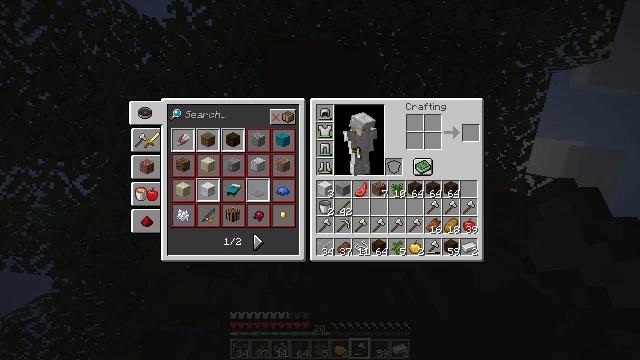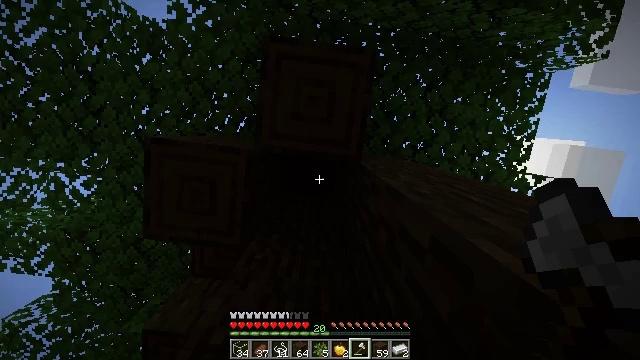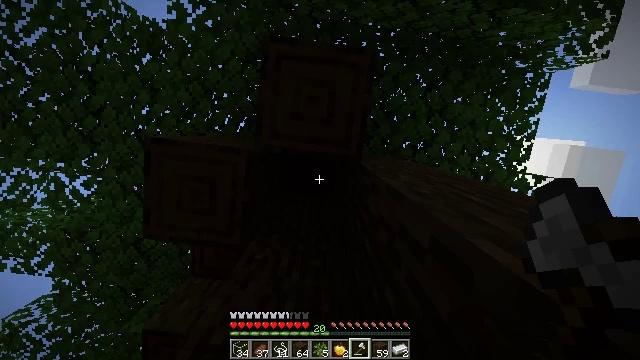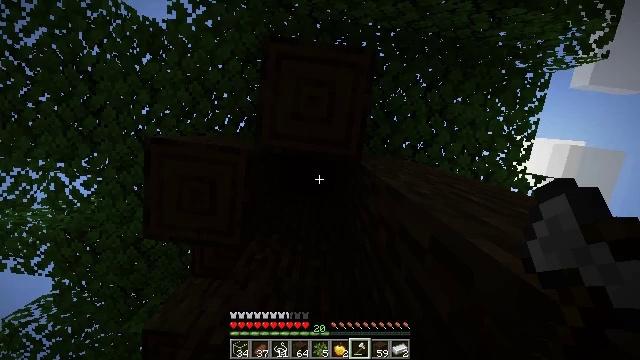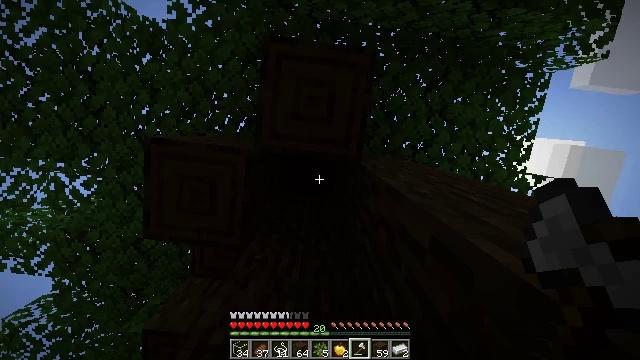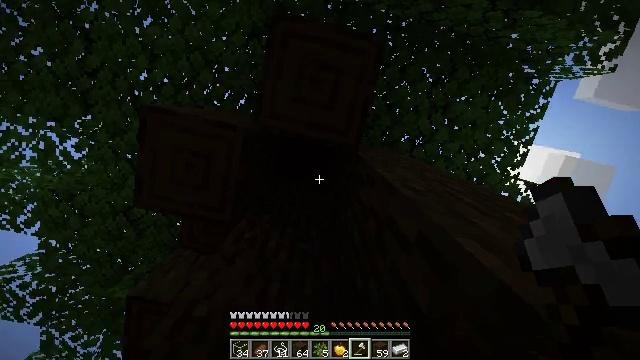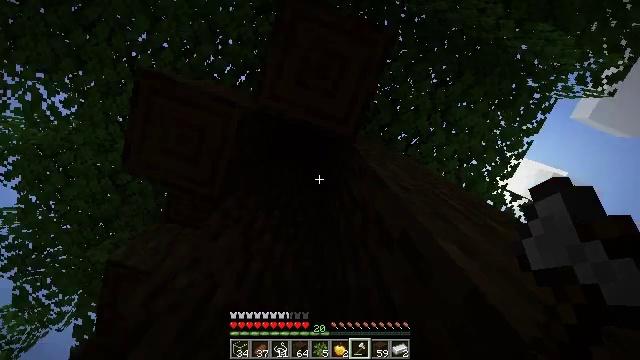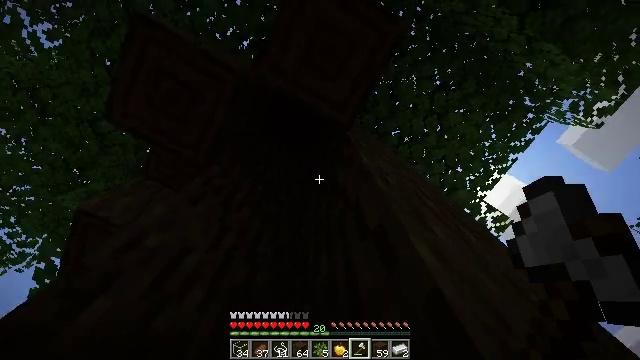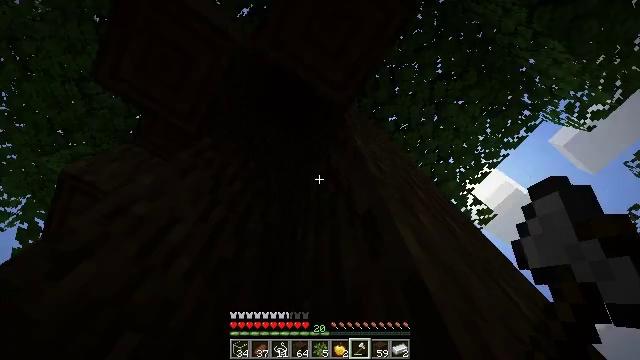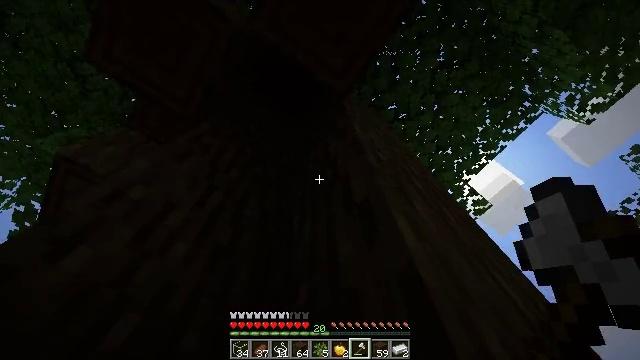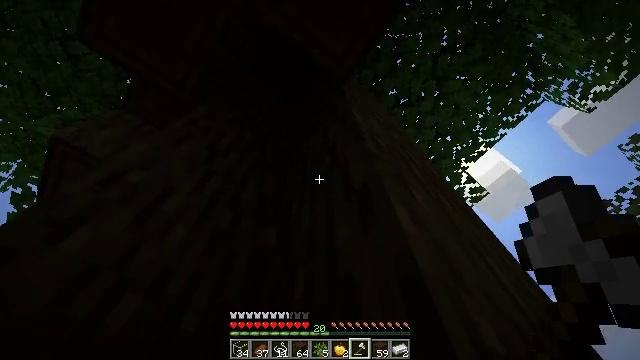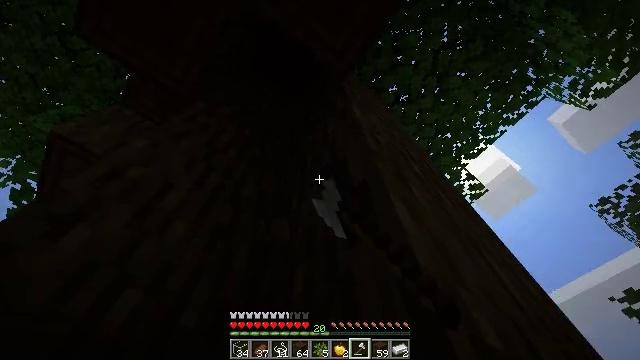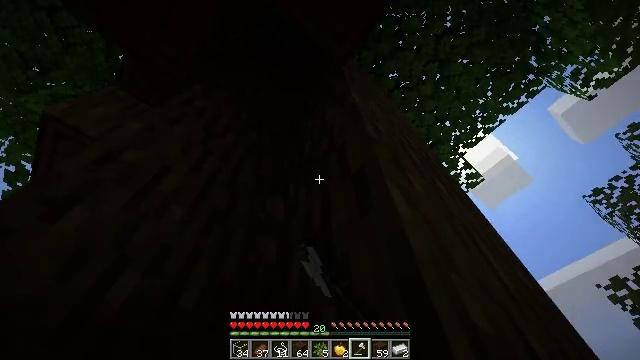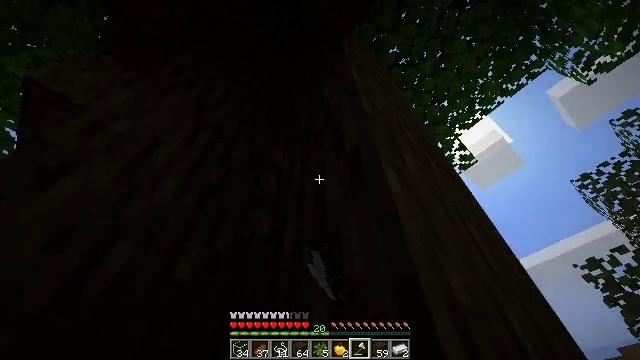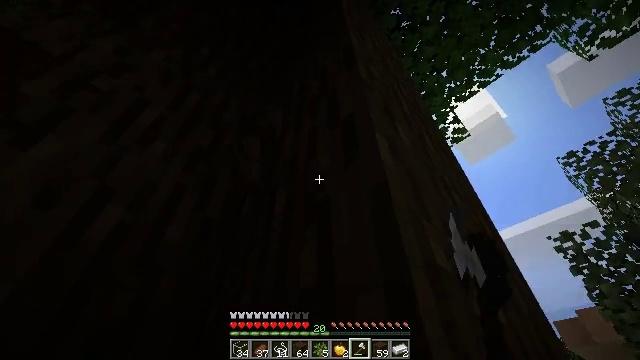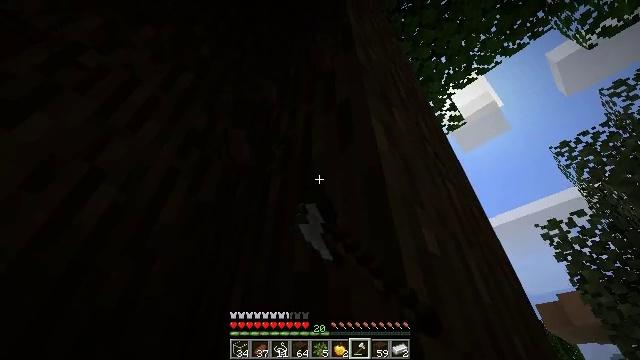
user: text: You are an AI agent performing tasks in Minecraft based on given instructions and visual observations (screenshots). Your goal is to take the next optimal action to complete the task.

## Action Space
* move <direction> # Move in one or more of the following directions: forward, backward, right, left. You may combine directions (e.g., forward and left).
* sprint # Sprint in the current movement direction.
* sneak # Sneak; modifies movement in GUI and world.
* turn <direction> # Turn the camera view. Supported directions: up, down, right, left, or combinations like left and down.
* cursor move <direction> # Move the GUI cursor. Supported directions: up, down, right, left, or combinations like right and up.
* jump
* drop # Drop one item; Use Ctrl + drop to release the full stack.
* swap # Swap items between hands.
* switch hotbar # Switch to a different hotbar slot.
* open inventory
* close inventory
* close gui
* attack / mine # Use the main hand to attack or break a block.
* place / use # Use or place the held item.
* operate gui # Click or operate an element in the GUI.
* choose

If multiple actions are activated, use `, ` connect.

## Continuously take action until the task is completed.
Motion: motion action
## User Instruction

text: Harvest dark oak log for resources.
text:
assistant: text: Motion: no_op
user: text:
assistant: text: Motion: no_op
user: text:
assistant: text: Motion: no_op
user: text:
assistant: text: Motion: no_op
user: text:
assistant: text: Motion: turn right and down
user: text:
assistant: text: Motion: turn right and down
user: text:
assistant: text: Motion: turn right and down
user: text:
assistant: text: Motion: turn right and down
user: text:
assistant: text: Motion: turn right and down
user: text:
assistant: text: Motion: turn down, attack / mine
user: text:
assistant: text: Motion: attack / mine
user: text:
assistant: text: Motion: turn right and down, attack / mine
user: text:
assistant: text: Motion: turn right and down, attack / mine
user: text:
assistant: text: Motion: turn right and down, attack / mine
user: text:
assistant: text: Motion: turn right and down, attack / mine
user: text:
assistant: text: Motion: attack / mine
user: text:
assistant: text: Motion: attack / mine
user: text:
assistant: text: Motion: attack / mine
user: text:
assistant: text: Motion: attack / mine
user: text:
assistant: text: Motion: attack / mine
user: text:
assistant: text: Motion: attack / mine
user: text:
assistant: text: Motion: attack / mine
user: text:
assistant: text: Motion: attack / mine
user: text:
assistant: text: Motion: attack / mine
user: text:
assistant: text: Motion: attack / mine
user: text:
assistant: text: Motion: attack / mine
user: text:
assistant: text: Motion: turn right and down, attack / mine
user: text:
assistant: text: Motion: turn right and down, attack / mine
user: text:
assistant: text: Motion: turn right and down, attack / mine
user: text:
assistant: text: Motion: turn right and down, attack / mine